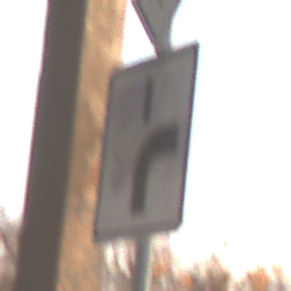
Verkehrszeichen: VerlaufVorfahrtsstrasse8
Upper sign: Vorfahrtsstrasse
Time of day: SunriseSunset
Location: Roofed (Suburban)
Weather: Clear
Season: NotSpecified
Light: Natural